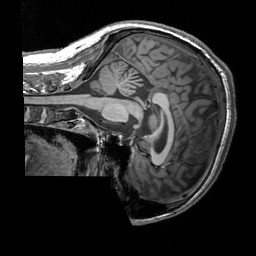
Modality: T1w
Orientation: sagittal
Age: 35
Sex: male
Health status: healthy
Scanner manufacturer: siemens
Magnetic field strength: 3 T
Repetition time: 2.3 s
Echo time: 0.00303 s